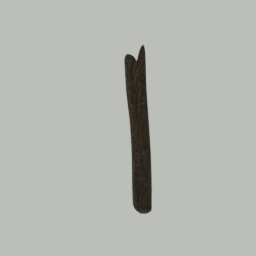
Label: nature